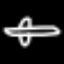
Label: airplane